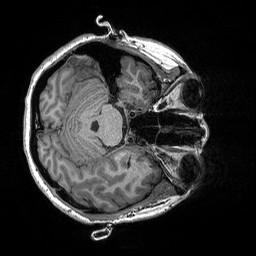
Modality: T1w
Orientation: axial
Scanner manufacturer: siemens
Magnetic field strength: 3 T
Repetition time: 2.3 s
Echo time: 0.00298 s